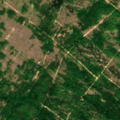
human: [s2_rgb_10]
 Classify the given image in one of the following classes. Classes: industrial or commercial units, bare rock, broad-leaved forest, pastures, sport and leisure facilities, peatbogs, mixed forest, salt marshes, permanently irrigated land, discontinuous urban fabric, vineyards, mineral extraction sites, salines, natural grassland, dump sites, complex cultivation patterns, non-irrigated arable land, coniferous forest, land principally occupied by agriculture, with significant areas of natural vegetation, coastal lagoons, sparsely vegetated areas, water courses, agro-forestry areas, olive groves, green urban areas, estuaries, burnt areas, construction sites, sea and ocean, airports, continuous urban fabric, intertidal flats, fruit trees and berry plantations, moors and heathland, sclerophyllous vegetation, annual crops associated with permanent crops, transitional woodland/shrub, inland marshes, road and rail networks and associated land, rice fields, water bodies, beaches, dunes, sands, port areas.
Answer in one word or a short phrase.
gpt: broad-leaved forest, natural grassland, transitional woodland/shrub